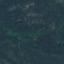
Label: Forest